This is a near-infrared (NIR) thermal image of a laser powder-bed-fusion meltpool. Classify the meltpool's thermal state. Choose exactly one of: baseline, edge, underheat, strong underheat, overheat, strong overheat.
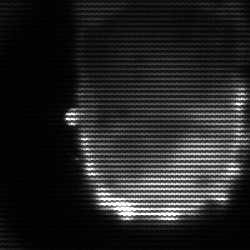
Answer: baseline